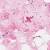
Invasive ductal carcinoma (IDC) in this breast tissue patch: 0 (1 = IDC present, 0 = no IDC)